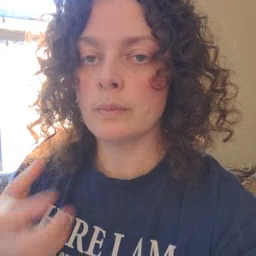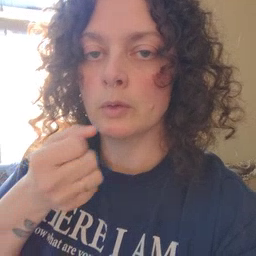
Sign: milk